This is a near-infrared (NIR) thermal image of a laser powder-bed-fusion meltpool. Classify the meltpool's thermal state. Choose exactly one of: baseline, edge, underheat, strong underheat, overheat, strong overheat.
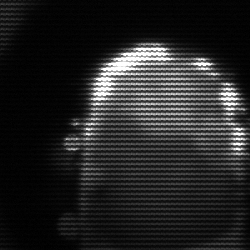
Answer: baseline